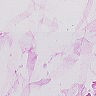
Metastatic tissue present: no